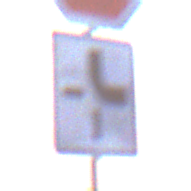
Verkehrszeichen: VerlaufVorfahrtsstrasse4
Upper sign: Stop
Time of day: SunriseSunset
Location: Outdoor (Urban)
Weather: Clear
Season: NotSpecified
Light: Natural